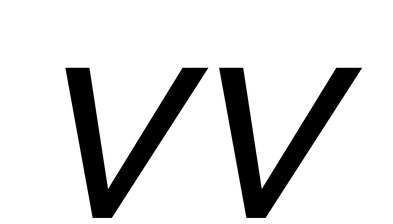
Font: InstrumentSans-Italic_Italic